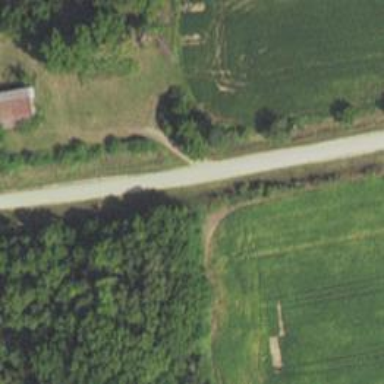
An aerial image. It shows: Driveway.